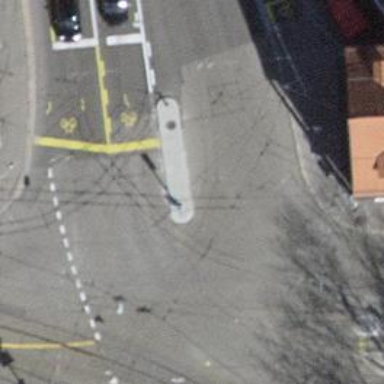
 all paved with asphalt. Trolley wires are present along the road."